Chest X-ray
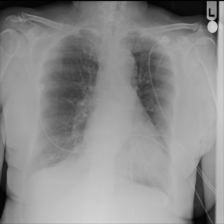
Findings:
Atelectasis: negative
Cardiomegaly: negative
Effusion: negative
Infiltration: negative
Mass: positive
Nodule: negative
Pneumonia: negative
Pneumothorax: negative
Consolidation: negative
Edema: negative
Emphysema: negative
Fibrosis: negative
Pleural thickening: negative
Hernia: negative